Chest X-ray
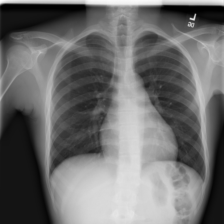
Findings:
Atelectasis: negative
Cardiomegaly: negative
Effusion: negative
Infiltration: negative
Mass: negative
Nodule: negative
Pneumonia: negative
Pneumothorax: negative
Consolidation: negative
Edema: negative
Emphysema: negative
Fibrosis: negative
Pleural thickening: negative
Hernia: negative